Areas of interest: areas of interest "Medical"
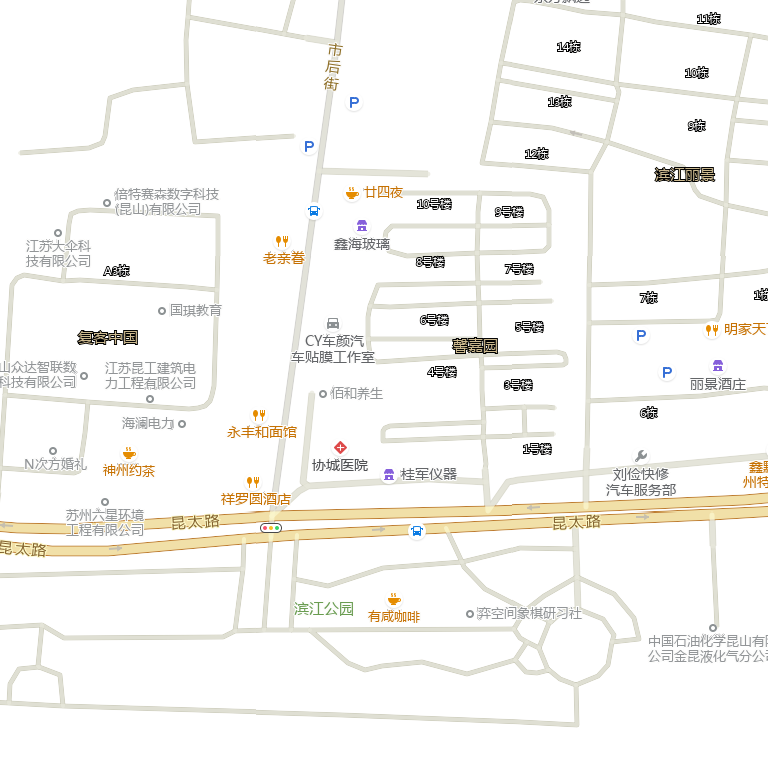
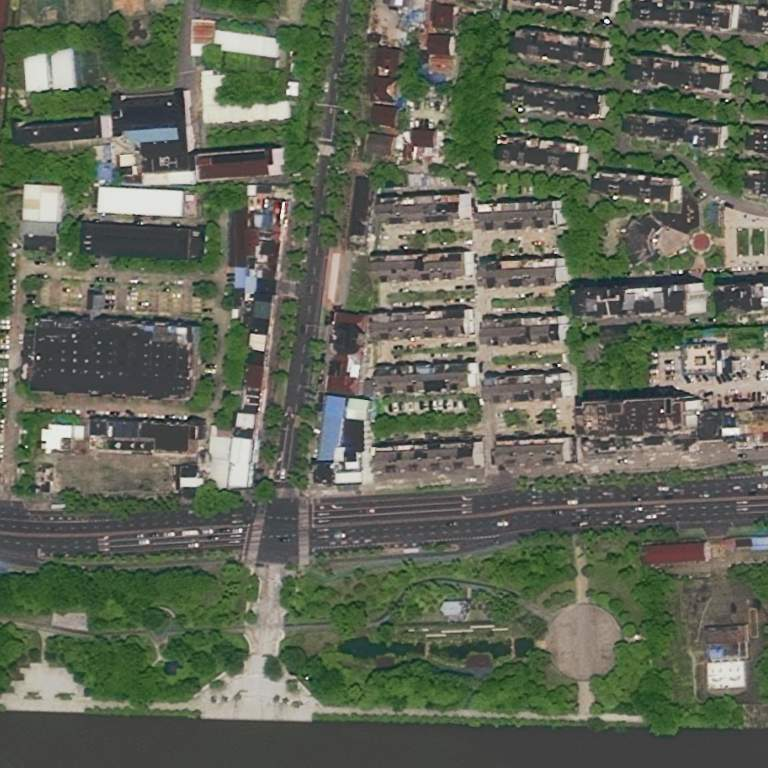